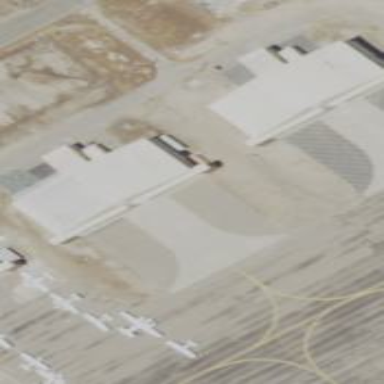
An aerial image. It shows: Hangar building.